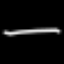
Label: line